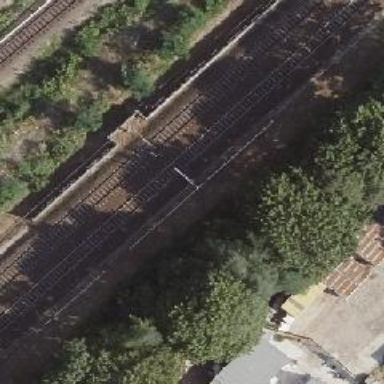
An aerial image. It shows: Milestone along the railway track with catenary mast.